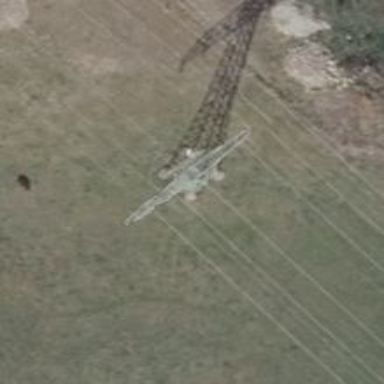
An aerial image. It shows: Power tower.